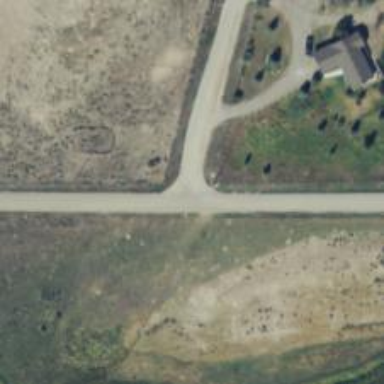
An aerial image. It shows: Unclassified road.